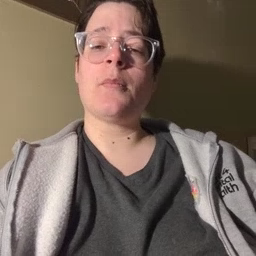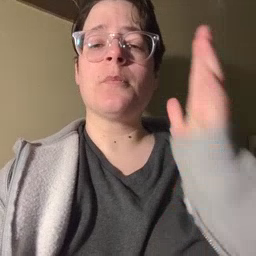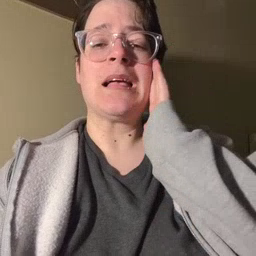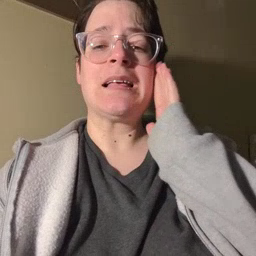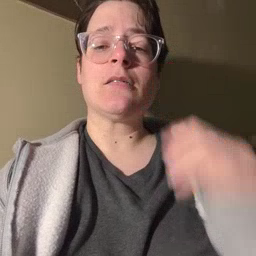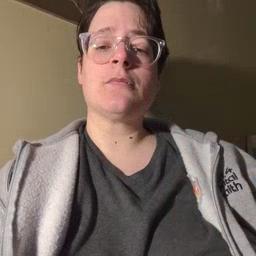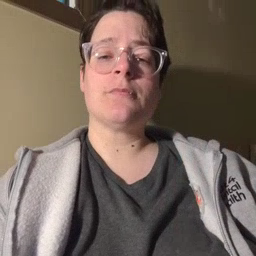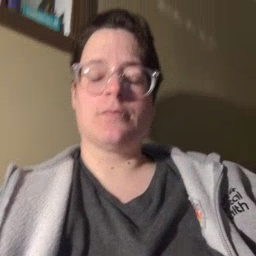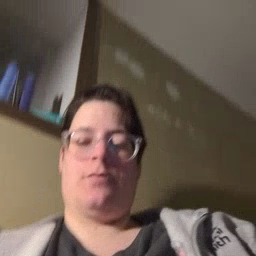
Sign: bed